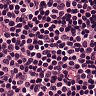
Metastatic tissue present: no